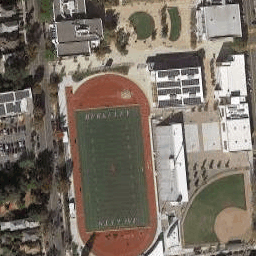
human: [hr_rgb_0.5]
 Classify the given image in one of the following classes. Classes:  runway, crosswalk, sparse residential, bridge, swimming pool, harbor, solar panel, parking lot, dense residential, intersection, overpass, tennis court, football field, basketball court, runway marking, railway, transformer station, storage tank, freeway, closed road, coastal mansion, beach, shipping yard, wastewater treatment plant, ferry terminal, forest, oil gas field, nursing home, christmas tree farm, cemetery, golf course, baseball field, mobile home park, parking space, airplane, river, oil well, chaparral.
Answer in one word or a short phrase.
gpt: football field